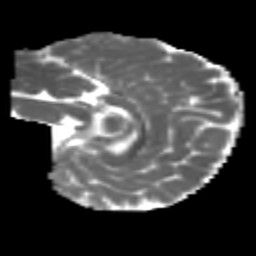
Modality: MD
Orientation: sagittal
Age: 6
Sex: male
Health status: healthy